Question: A designer did some work and styled the Telerik RadWinodow for Silverlight. He wasn't able to figure this out and I'm having trouble with it too.
It looks like he applied a style to the WindowInnerBorder template. It adds a button and some effects.
I believe this is the style, it is applied to a Grid contained in the WindowInnerBorder of the RadWindowTemplate:
'''
<Style x:Key="MainLabelRibbon" TargetType="Button">
<Setter Property="Template">
<Setter.Value>
<ControlTemplate TargetType="Button">
<Grid>
<Path Data="M -1,-1 C-1,-1 500,-1 500,-1 500,-1 456,43 456,43 456,43 43,43 43,43 43,43 -1,-1 -1,-1 z" Opacity="1" Stretch="Fill" Stroke="White" StrokeThickness="1" UseLayoutRounding="False">
<Path.Effect>
<DropShadowEffect Direction="275" BlurRadius="7" ShadowDepth="7" Opacity="0.3"/>
</Path.Effect>
<Path.Fill>
<LinearGradientBrush EndPoint="0.5,1" MappingMode="RelativeToBoundingBox" StartPoint="0.5,0">
<GradientStop Color="#FF029D05" Offset="0.834"/>
<GradientStop Color="#FF0ECA0E" Offset="0.432"/>
<GradientStop Color="#FF026C02" Offset="0.983333"/>
<GradientStop Color="#FF04A906" Offset="0.008"/>
</LinearGradientBrush>
</Path.Fill>
</Path>
<UserControl FontSize="18.667" FontFamily="{StaticResource MainFontFamily}" FontWeight="Bold" Foreground="White" Margin="0,-3,0,3">
<UserControl.Effect>
<DropShadowEffect Direction="296" ShadowDepth="2" BlurRadius="3"/>
</UserControl.Effect>
<ContentPresenter HorizontalAlignment="{TemplateBinding HorizontalContentAlignment}" VerticalAlignment="{TemplateBinding VerticalContentAlignment}"/>
</UserControl>
</Grid>
</ControlTemplate>
</Setter.Value>
</Setter>
</Style>
'''
Which looks like this:

My question is, what do I need to do or is it possible to make the windows draggable when clicking on the label?
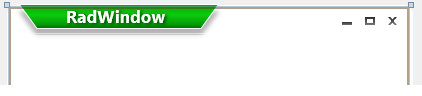
Answer: Inside the 'RadWindow' style, there is a 'Thumb' control which makes the window draggable. I think your designer replaced it with a 'Button' control and that's why it is not working. Also, using a 'Button' here doesn't make any sense.
To fix it is very simple. Instead of applying this style to a Button, you can change the TargateType to point to a 'Thumb'. And then inside the style, replace the 'Button' control with a 'Thumb' control.
Hope this helps. :)